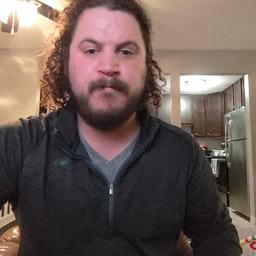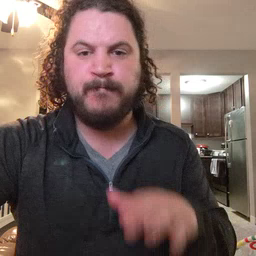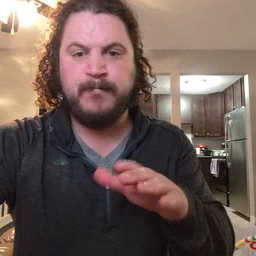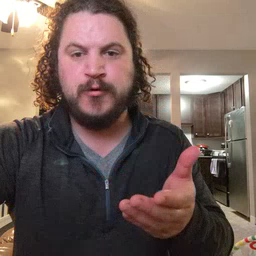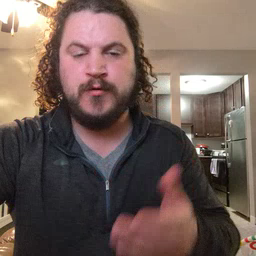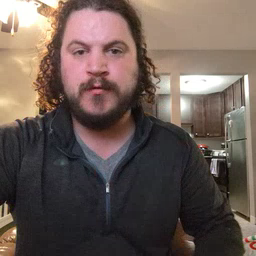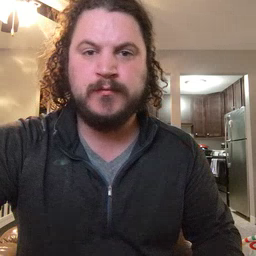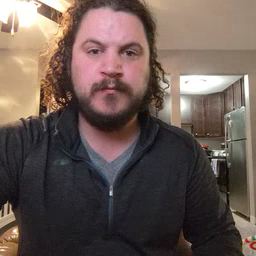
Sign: book